Interaction volume radius: 10 \u00c5
Interaction volume height: 15 \u00c5
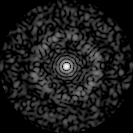
Disorder parameter: 0.8406